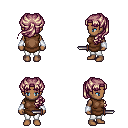
a pixel art fantasy rpg character, female body template, human, dark skin, brown tunic, white pants, white blonde princess hairstyle, white cloth bracers, dagger, four views (front, back, left, right), 2x2 character sprite sheet, small pixel art, hard edges, no anti-aliasing